Interaction volume radius: 10 \u00c5
Interaction volume height: 10 \u00c5
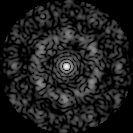
Disorder parameter: 0.7045